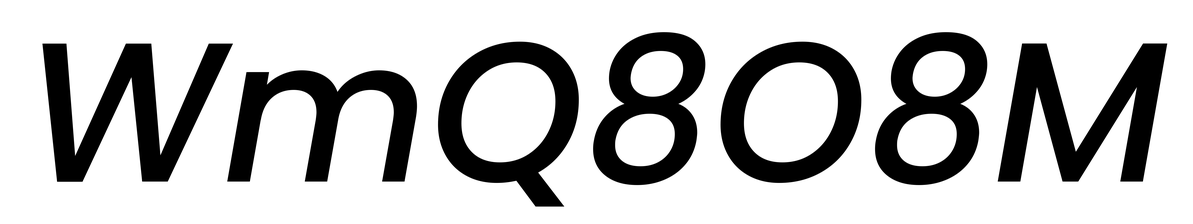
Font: Poppins-MediumItalic